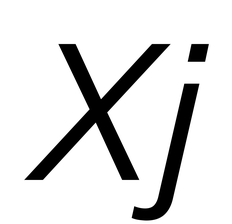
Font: InstrumentSans-Italic_Italic